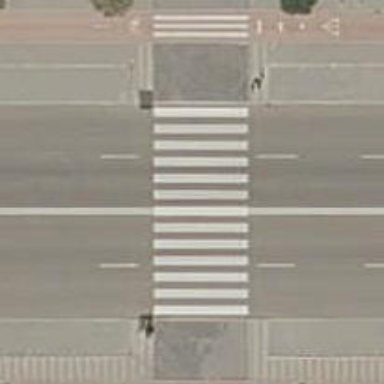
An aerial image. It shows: Uncontrolled crossing on the road.